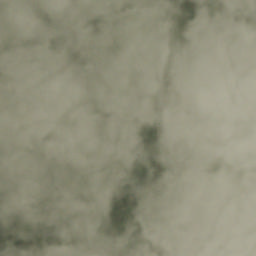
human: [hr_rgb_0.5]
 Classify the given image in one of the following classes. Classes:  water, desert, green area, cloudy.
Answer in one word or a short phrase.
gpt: cloudy